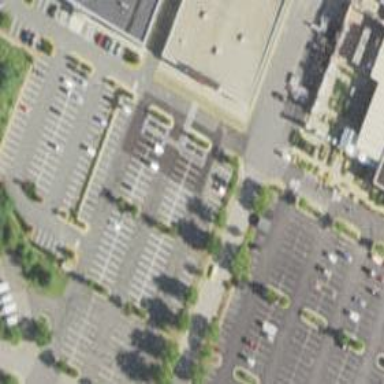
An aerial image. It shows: Parking space.